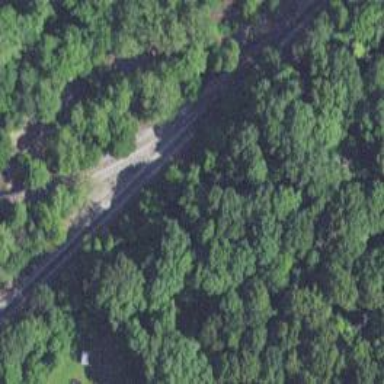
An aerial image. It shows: Railway track.